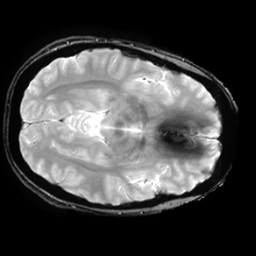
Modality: T2starw
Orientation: axial
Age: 33
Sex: female
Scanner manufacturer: ge
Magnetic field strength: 3 T
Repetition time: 0.65 s
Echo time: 0.02 s